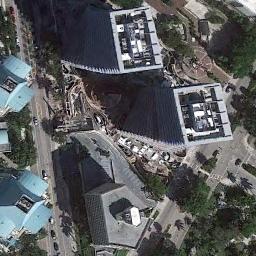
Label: commercial_area